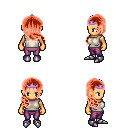
a pixel art fantasy rpg character, female body template, human, tanned skin, white sleeveless shirt, magenta pants, red right-swept hairstyle, purple tiara, metal boots, four views (front, back, left, right), 2x2 character sprite sheet, small pixel art, hard edges, no anti-aliasing